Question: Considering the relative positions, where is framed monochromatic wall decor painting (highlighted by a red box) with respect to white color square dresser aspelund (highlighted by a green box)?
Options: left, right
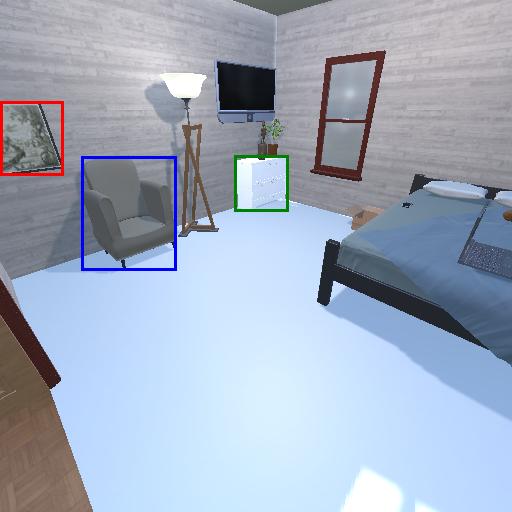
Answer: left